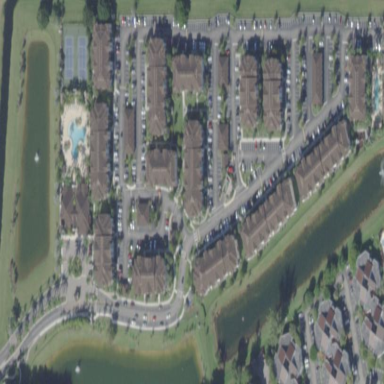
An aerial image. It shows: Residential area with apartments.